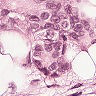
Metastatic tissue present: yes